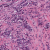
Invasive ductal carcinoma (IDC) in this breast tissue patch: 1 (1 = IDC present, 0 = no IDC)